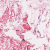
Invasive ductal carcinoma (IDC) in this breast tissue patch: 0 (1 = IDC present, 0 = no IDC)